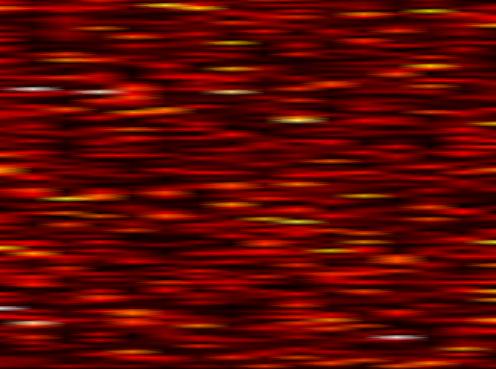
Label: FOFDM